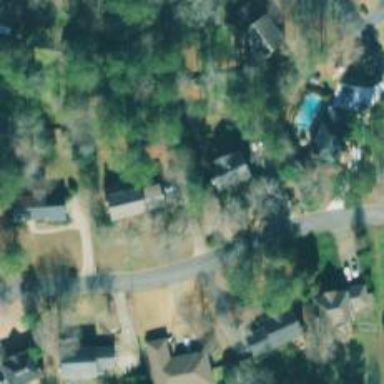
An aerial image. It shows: Neighborhood.